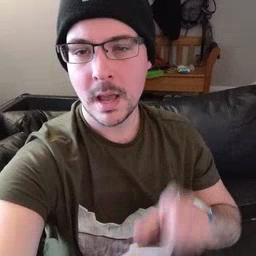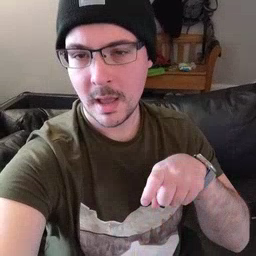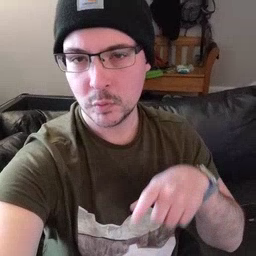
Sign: haveto